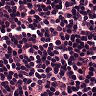
Metastatic tissue present: no